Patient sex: M
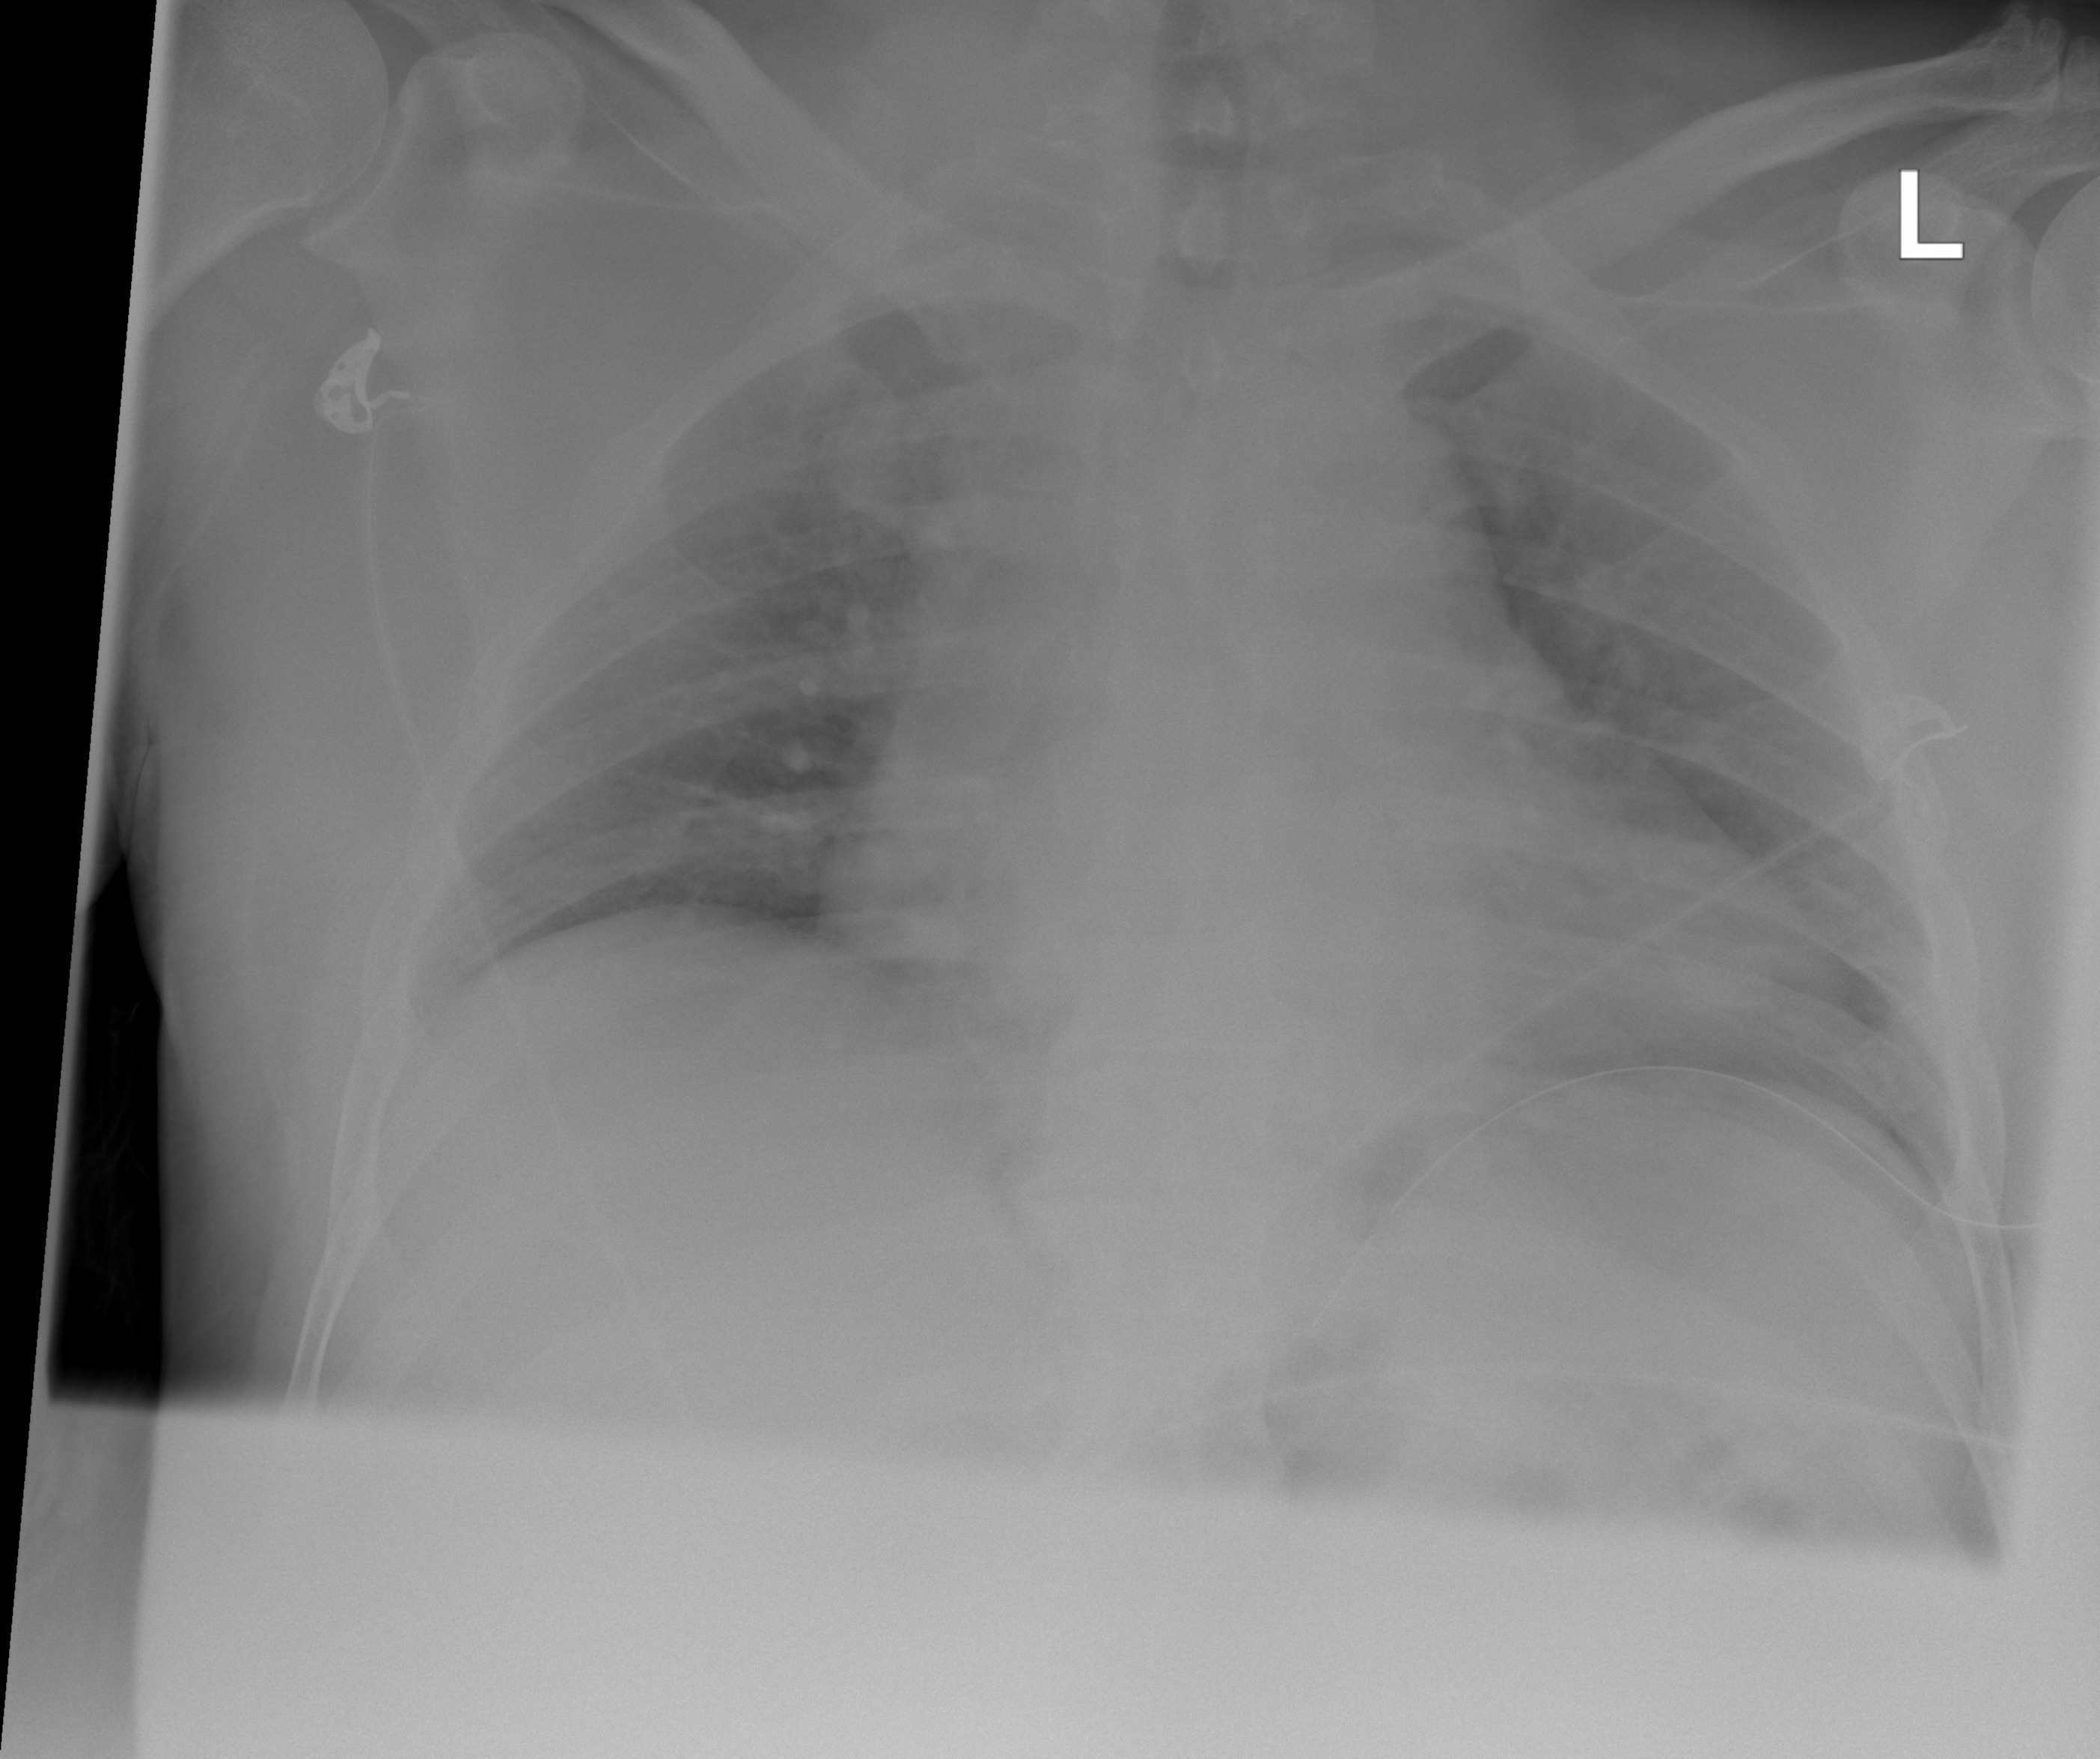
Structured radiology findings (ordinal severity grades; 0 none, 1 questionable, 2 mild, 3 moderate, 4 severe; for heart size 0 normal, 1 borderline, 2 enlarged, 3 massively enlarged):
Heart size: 2
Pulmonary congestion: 2
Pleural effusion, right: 0
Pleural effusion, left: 0
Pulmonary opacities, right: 0
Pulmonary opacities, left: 0
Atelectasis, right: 0
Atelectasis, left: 2